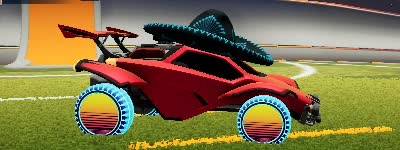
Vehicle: octane